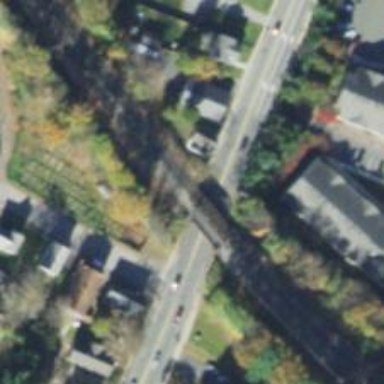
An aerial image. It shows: Bridge over railway line.